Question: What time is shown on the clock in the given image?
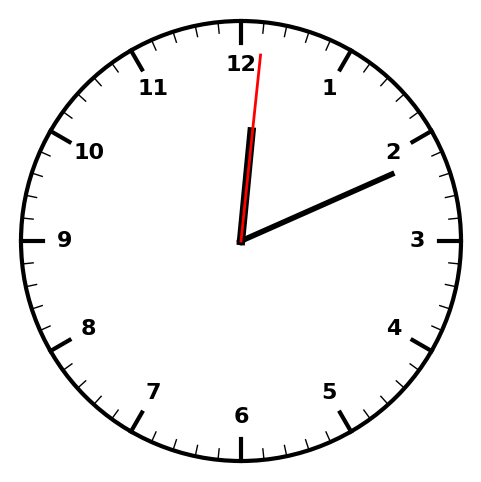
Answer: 12:11:01